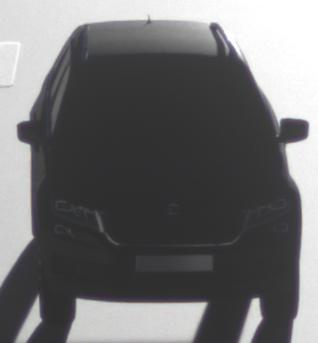
Make: Skoda
Model: Kodiaq 1.4 TSI
Detailed model: Kodiaq
Model produced from: 2017/03
Model produced until: 2018/05
Doors: 5
Color: black
Road condition: dry road
Daytime: sunrise or sunset
Contrast: high contrast